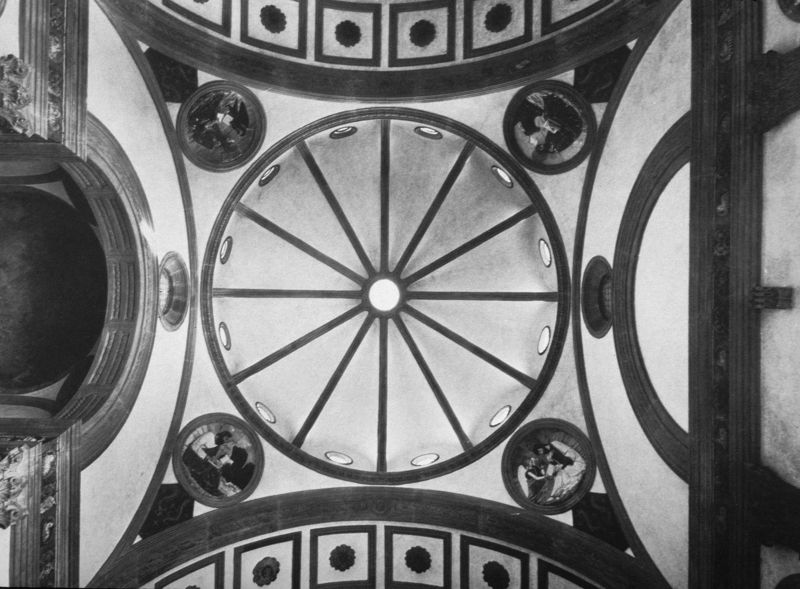
Titel: Capella de' Pazzi (Blick in die Kuppel)
Künstler: Filippo Brunelleschi
Standort: Firenze
Institution: Santa Croce / Capella de'Pazzi
Schlagwörter: schatten, weiß, menschen, blumen, fenster, grau, holz, laterne, licht, pfeiler, schwarz, säule, säulen, muster, ornament, wand, architektur, barock, felder, kirche, decke, klassizismus, kontrast, renaissance, kreis, rund, engel, bilder, bogen, italien, perspektive, linien, figuren, kuppel, arch, architecture, church, white, black, symmetrie, dekor, verzierung, picture, foto, fotografie, photographie, symetrie, gewölbe, medaillon, kreuz, palazzo, loch, schwarzweiß, kreise, zwickel, photo, schlussstein, villa, geometrisch, sims, gesims, wood, rosette, jesus, untersicht, dekce, sky, religiös, romanik, kitche, florenz, kapelle, zentrum, kassetten, schaten, light, black and white, biblisch, rennaissance, streben, geometrie, symetrisch, aufnahme, verzierungen, abstract, basilika, kreuzgang, brunelleschi, kriche, zentralbau, romanisch, dome, rotunde, vierung, cathedral, tondi, bauschmuck, ceiling, medaillons, geometric, circles, evangelisten, medallions, bruneleschi, heiligen, lünetten, round, farnese, wheel, height, blick nach oben, vierungskuppel, rotunda, schqarz, pazzi kapelle, pazzi, medaillonsbilder, fenster#, portico, sphere, up, jugendstilornament, skylight, churh, rondo, dound